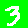
Digit: 3